Question: I'd like to ask and answer my own question, in case others will find it helpful.
The moviePlayer would begin to play nicely as expected using
'''
moviePlayer.view.frame = self.view.bounds
'''
But, when rotated mid-movie, the tabBar would rotate, but not the moviePlayer. This would crop a portion of the movie screen, or it wouldn't change to fill the whole screen as originally expected.

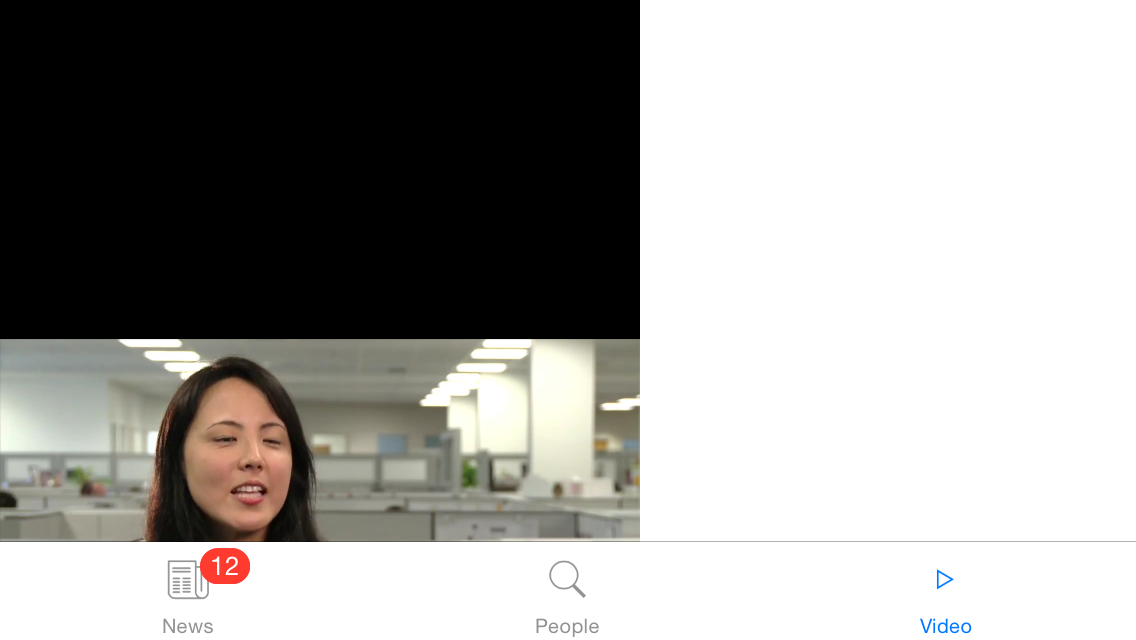
Answer: In the func viewDidLoad() add this notification service:
'''
NSNotificationCenter.defaultCenter() .addObserver(self, selector: "movieOrientationChanged", name: UIDeviceOrientationDidChangeNotification, object: nil)
'''
and, here's the method (moviePlayer is a class variable of type MPMoviePlayerController) that responds to that notification:
'''
func movieOrientationChanged() {
moviePlayer!.view.frame = self.view.bounds
}
'''